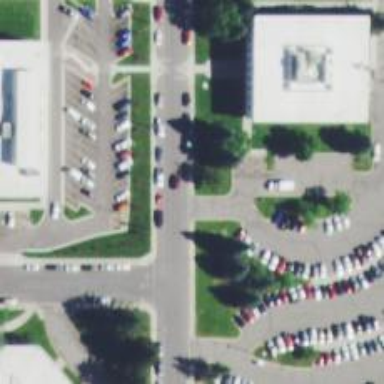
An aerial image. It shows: Parking space.